Field crop: maize
Growth stage: 1
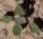
Species: chenopodium